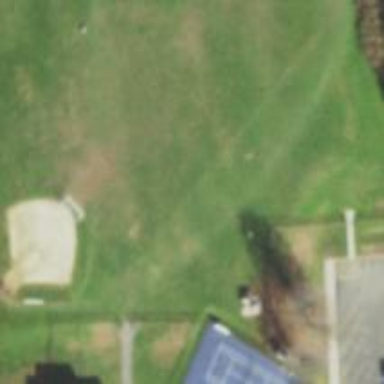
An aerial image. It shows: Baseball pitch for leisure land activities.